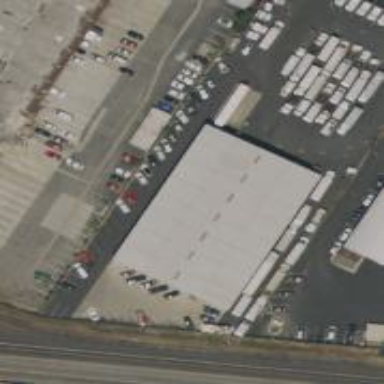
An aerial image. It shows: Commercial building used for car-related activities.